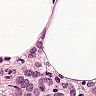
Metastatic tissue present: yes